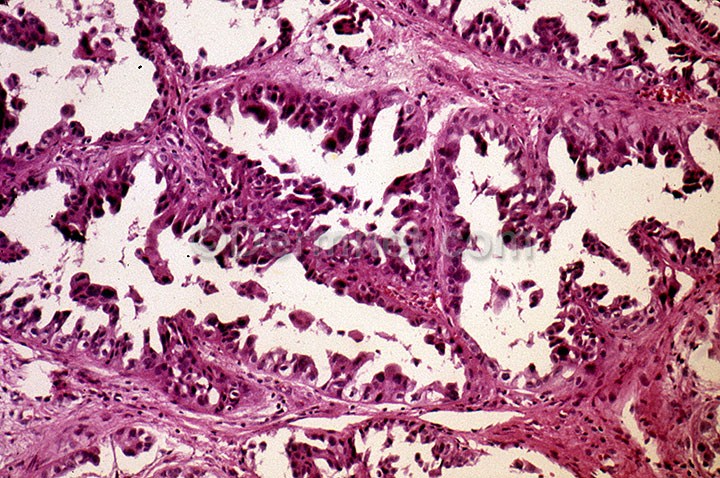
Disease: Actinic Keratosis Basal Cell Carcinoma and other Malignant Lesions